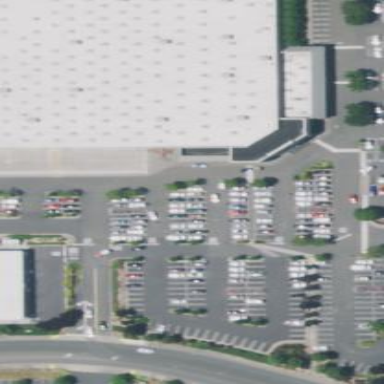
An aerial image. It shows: Retail area.